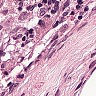
Metastatic tissue present: yes